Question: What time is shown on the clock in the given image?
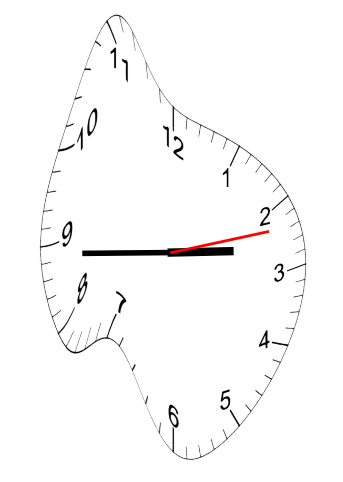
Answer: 02:44:12